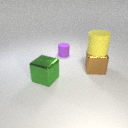
large brown metal cube to the right of large green metal cube